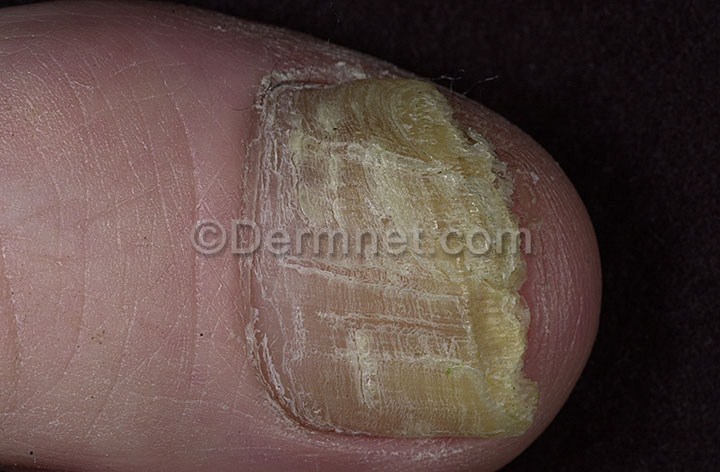
Disease: Nail Fungus and other Nail Disease